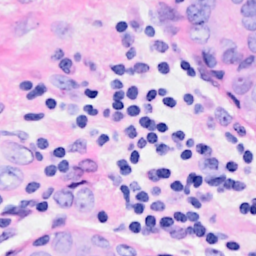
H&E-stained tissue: Breast